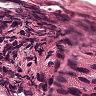
Metastatic tissue present: yes